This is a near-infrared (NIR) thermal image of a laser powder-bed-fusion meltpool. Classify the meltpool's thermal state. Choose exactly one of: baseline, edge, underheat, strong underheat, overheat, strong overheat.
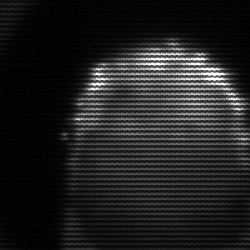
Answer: strong underheat